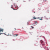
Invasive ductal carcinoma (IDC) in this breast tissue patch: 0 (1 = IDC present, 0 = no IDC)